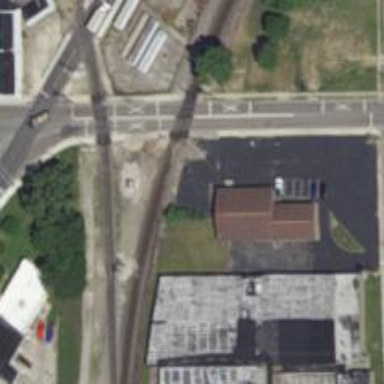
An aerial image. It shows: Railway crossing.